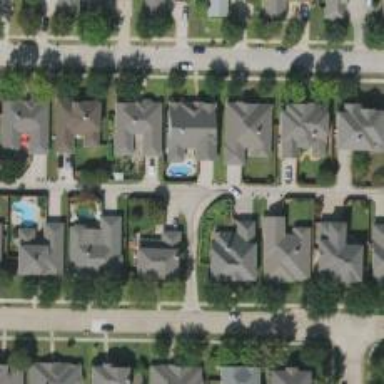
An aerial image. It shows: Alley classified as service road.